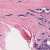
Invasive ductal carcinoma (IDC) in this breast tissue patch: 1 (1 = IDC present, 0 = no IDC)